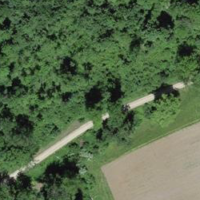
EUNIS habitat code: 44
Species observed at this site:
Trifolium pratense
Prunus spinosa